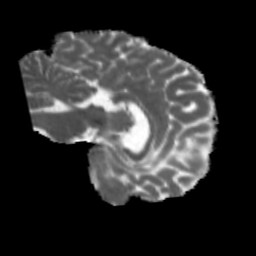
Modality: MD
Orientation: sagittal
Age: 27
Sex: female
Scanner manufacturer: siemens
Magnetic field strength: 3 T
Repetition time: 5.47 s
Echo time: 0.0854 s